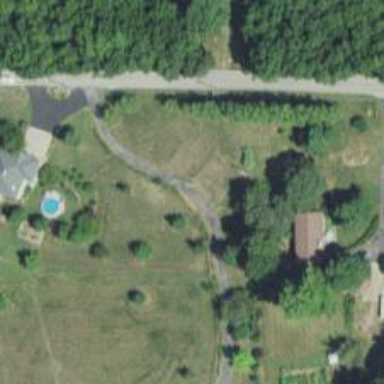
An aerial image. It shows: Driveway.